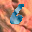
Label: 6